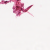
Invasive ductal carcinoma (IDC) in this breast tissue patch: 0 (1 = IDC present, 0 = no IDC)